Aerial crown-view tile of a tropical tree (Barro Colorado Island, Panama), acquired 20241112:
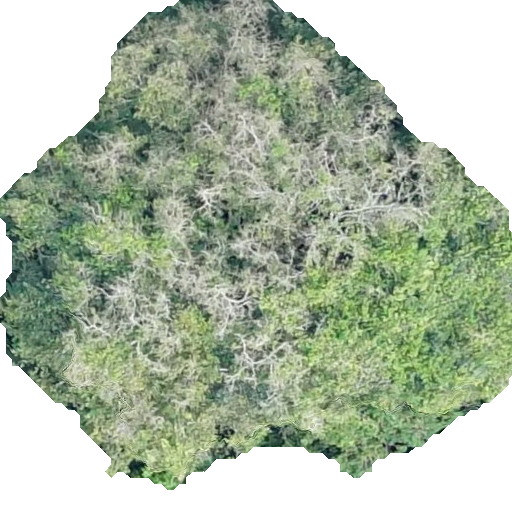
Species: Hieronyma alchorneoides
GBIF accepted scientific name: Hieronyma alchorneoides
Crown area: 283.196 m²